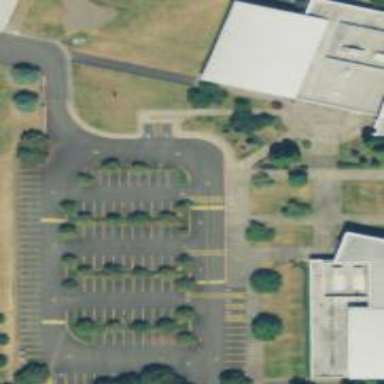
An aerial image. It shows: Parking space is available.